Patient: sex F, age 36
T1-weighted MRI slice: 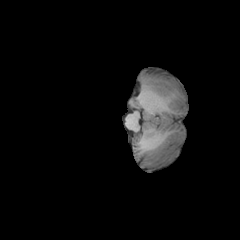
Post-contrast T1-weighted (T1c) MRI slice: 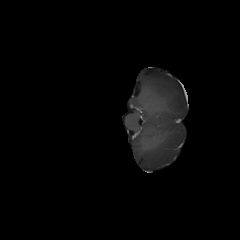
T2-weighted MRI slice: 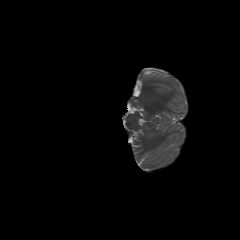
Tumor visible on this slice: no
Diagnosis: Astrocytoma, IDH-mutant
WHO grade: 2